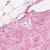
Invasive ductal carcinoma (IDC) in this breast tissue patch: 0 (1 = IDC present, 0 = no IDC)